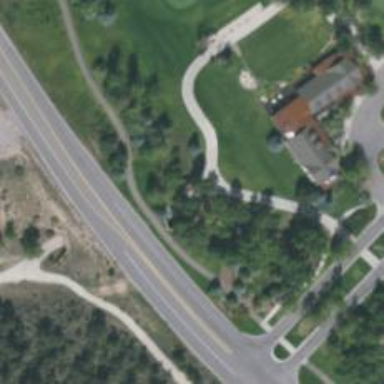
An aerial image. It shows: Track used as golf cart path.